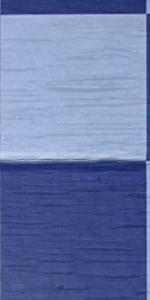
Label: Empty